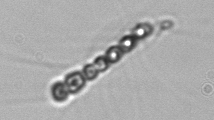
Label: Chaetoceros